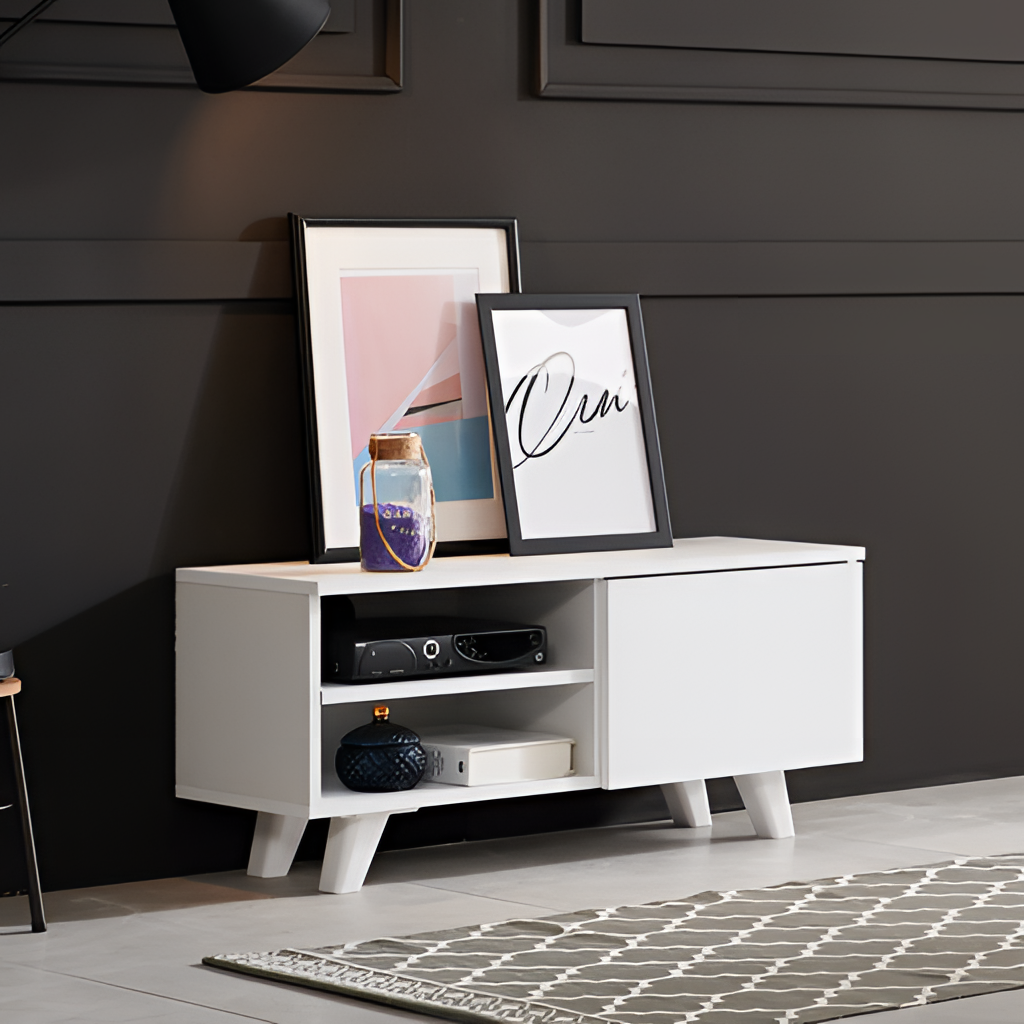
living room, wood console table, gray tile flooring, with large square pattern, gray paint wallpaper, with solid pattern, modern